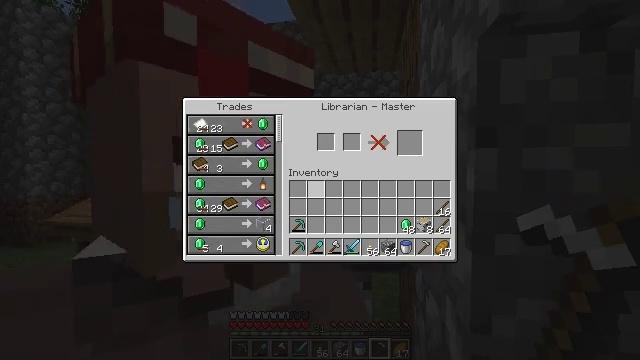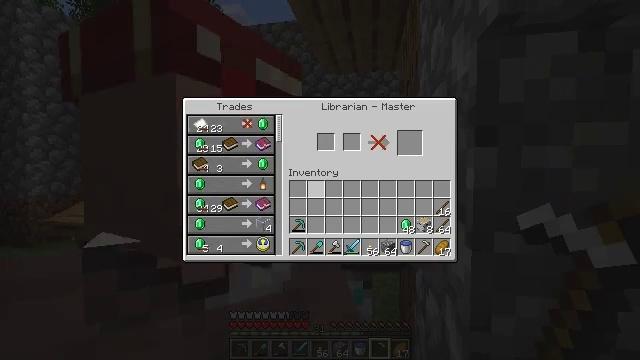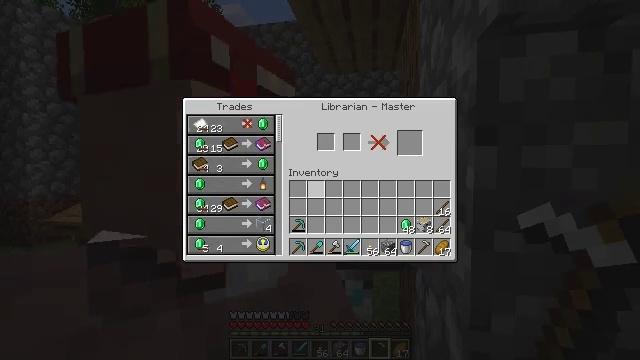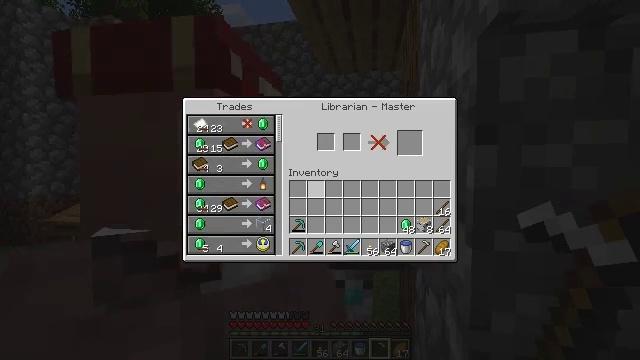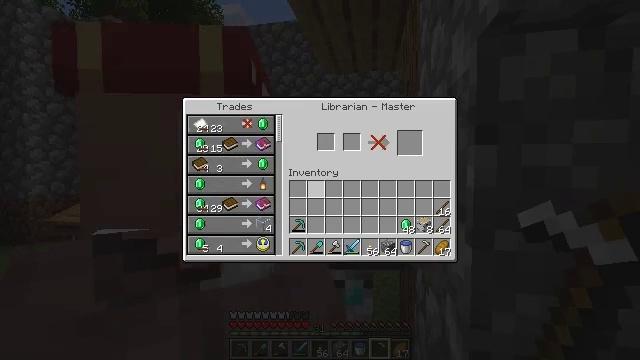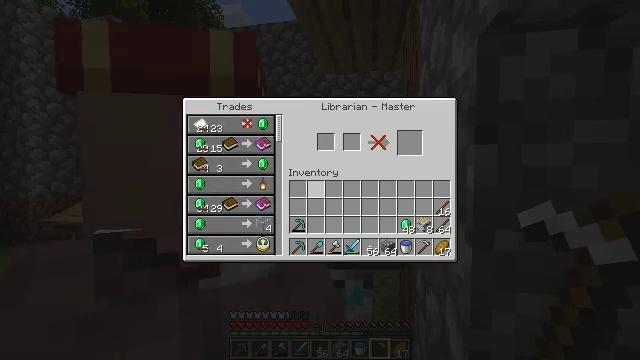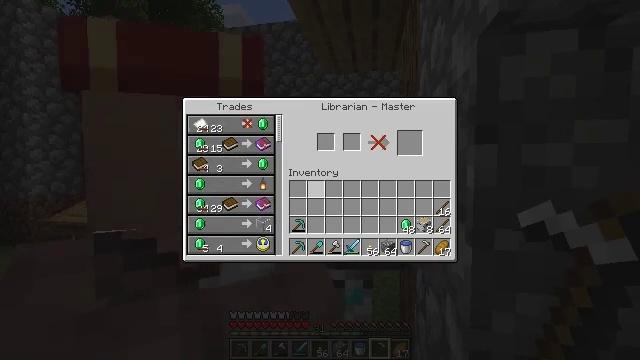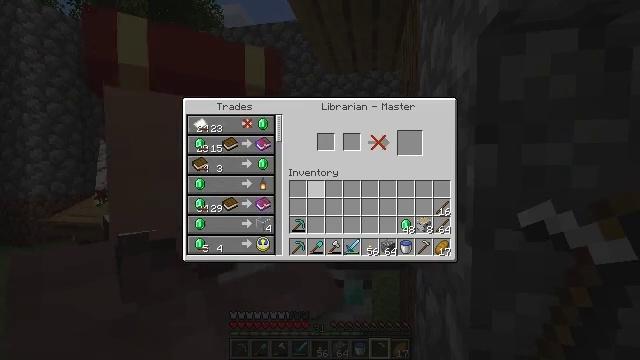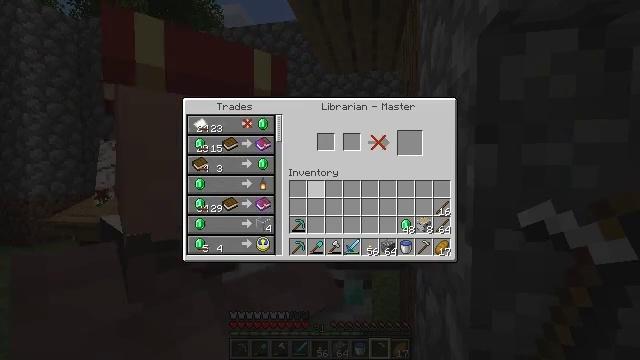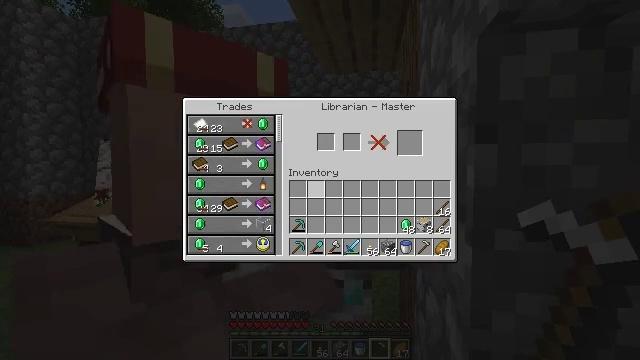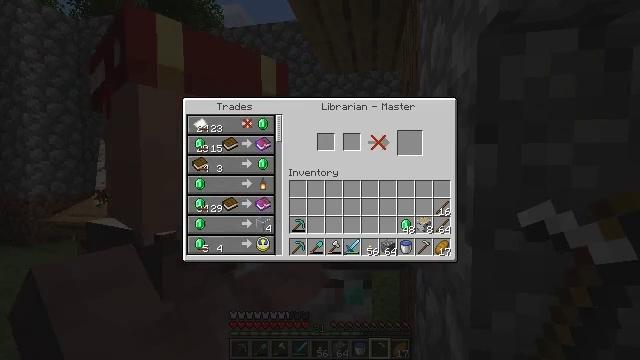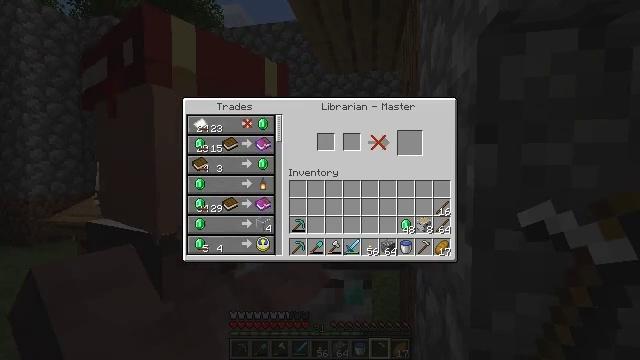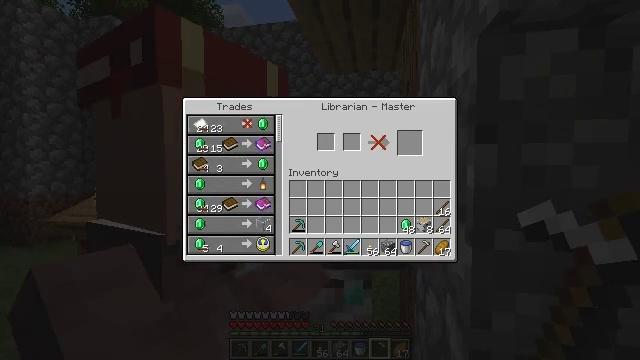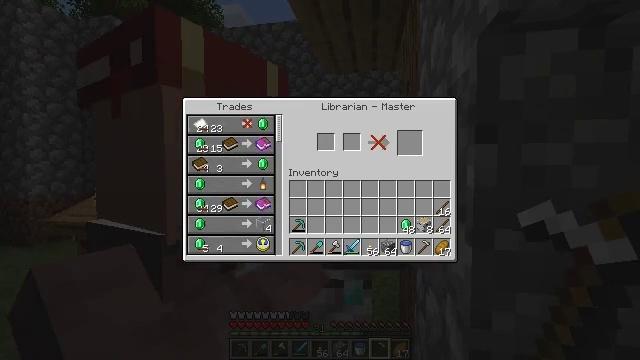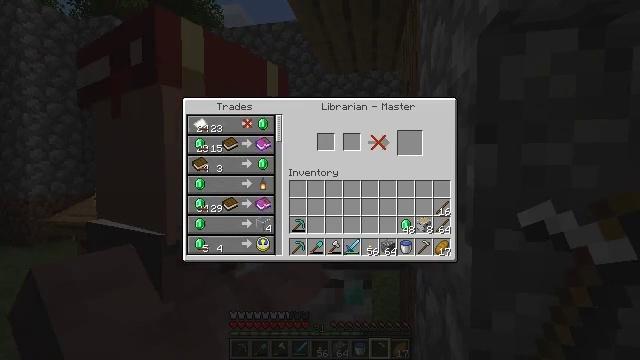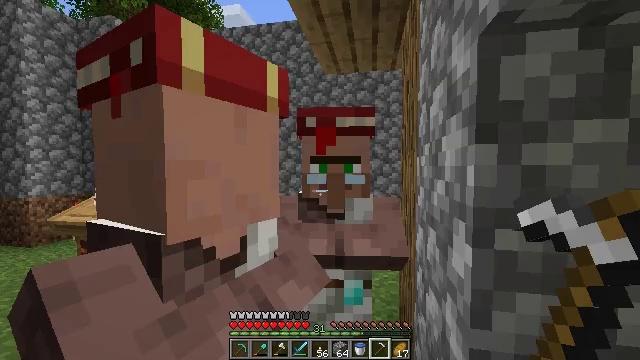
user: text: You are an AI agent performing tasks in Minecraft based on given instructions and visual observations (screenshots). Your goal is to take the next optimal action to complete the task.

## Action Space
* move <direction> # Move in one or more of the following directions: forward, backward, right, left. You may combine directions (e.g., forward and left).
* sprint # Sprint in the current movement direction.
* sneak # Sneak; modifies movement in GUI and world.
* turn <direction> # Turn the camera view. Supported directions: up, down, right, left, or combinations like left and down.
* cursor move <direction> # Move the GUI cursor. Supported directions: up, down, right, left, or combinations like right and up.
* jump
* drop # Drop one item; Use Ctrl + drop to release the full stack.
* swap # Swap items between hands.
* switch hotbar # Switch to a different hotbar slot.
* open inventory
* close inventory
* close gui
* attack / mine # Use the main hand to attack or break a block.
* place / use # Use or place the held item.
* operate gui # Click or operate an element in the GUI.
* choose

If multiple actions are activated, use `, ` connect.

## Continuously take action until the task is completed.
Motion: motion action
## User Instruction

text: Collect sugar cane near water sources.
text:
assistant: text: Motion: no_op
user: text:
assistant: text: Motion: no_op
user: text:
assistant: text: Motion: no_op
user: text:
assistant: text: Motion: no_op
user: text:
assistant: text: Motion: no_op
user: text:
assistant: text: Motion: no_op
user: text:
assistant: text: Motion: no_op
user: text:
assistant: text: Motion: no_op
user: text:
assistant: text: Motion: no_op
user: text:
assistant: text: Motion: no_op
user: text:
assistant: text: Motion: no_op
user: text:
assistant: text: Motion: cursor move left
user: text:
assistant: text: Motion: cursor move left
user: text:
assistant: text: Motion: no_op
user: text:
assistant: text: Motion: no_op
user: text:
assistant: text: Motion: turn left, close gui
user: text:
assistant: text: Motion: turn left
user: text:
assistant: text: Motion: turn left and down
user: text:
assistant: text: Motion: turn left
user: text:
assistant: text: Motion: move forward, turn left
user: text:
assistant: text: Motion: move forward
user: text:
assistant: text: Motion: move forward and move left
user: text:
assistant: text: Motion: move forward and move left
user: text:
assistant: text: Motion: move forward and move left
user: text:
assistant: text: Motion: move forward and move left
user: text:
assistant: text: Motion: move forward and move left
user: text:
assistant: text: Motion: move forward
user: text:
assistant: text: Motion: move forward
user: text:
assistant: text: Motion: move forward, sprint, turn right
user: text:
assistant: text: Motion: move forward, sprint, turn right